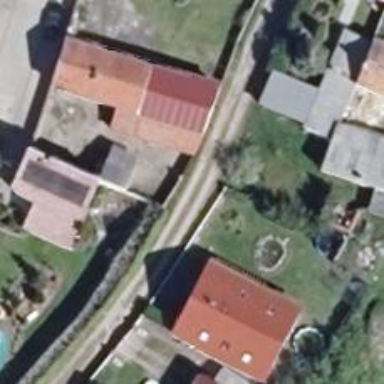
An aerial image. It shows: Alleyway designated as service road.